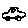
Label: car